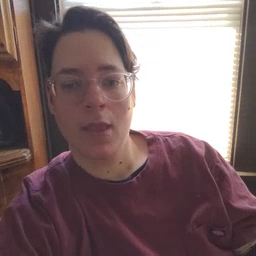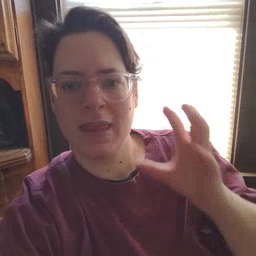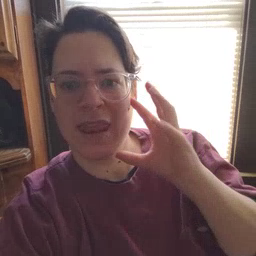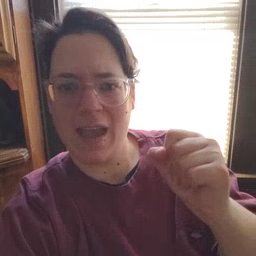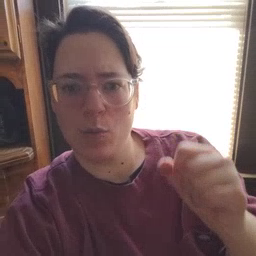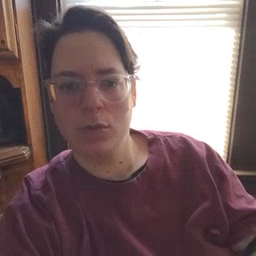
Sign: loud